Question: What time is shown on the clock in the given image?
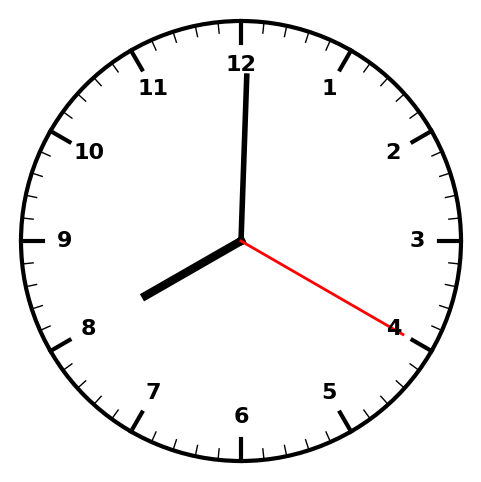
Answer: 08:00:20